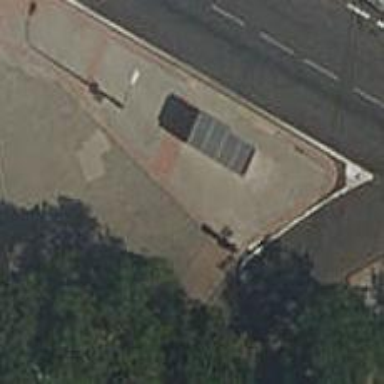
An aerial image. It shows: Bus stop with platform for public transport.